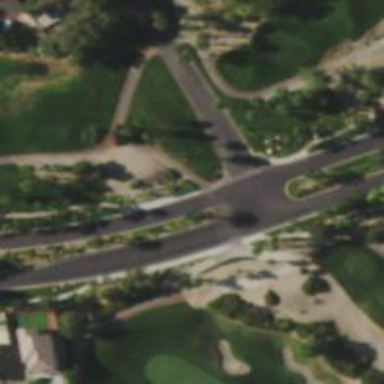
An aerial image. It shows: Path for golf carts.